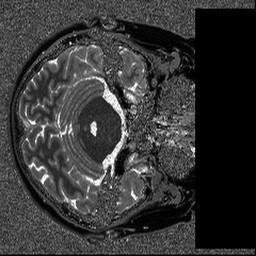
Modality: T1map
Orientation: axial
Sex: female